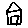
Label: house